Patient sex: M
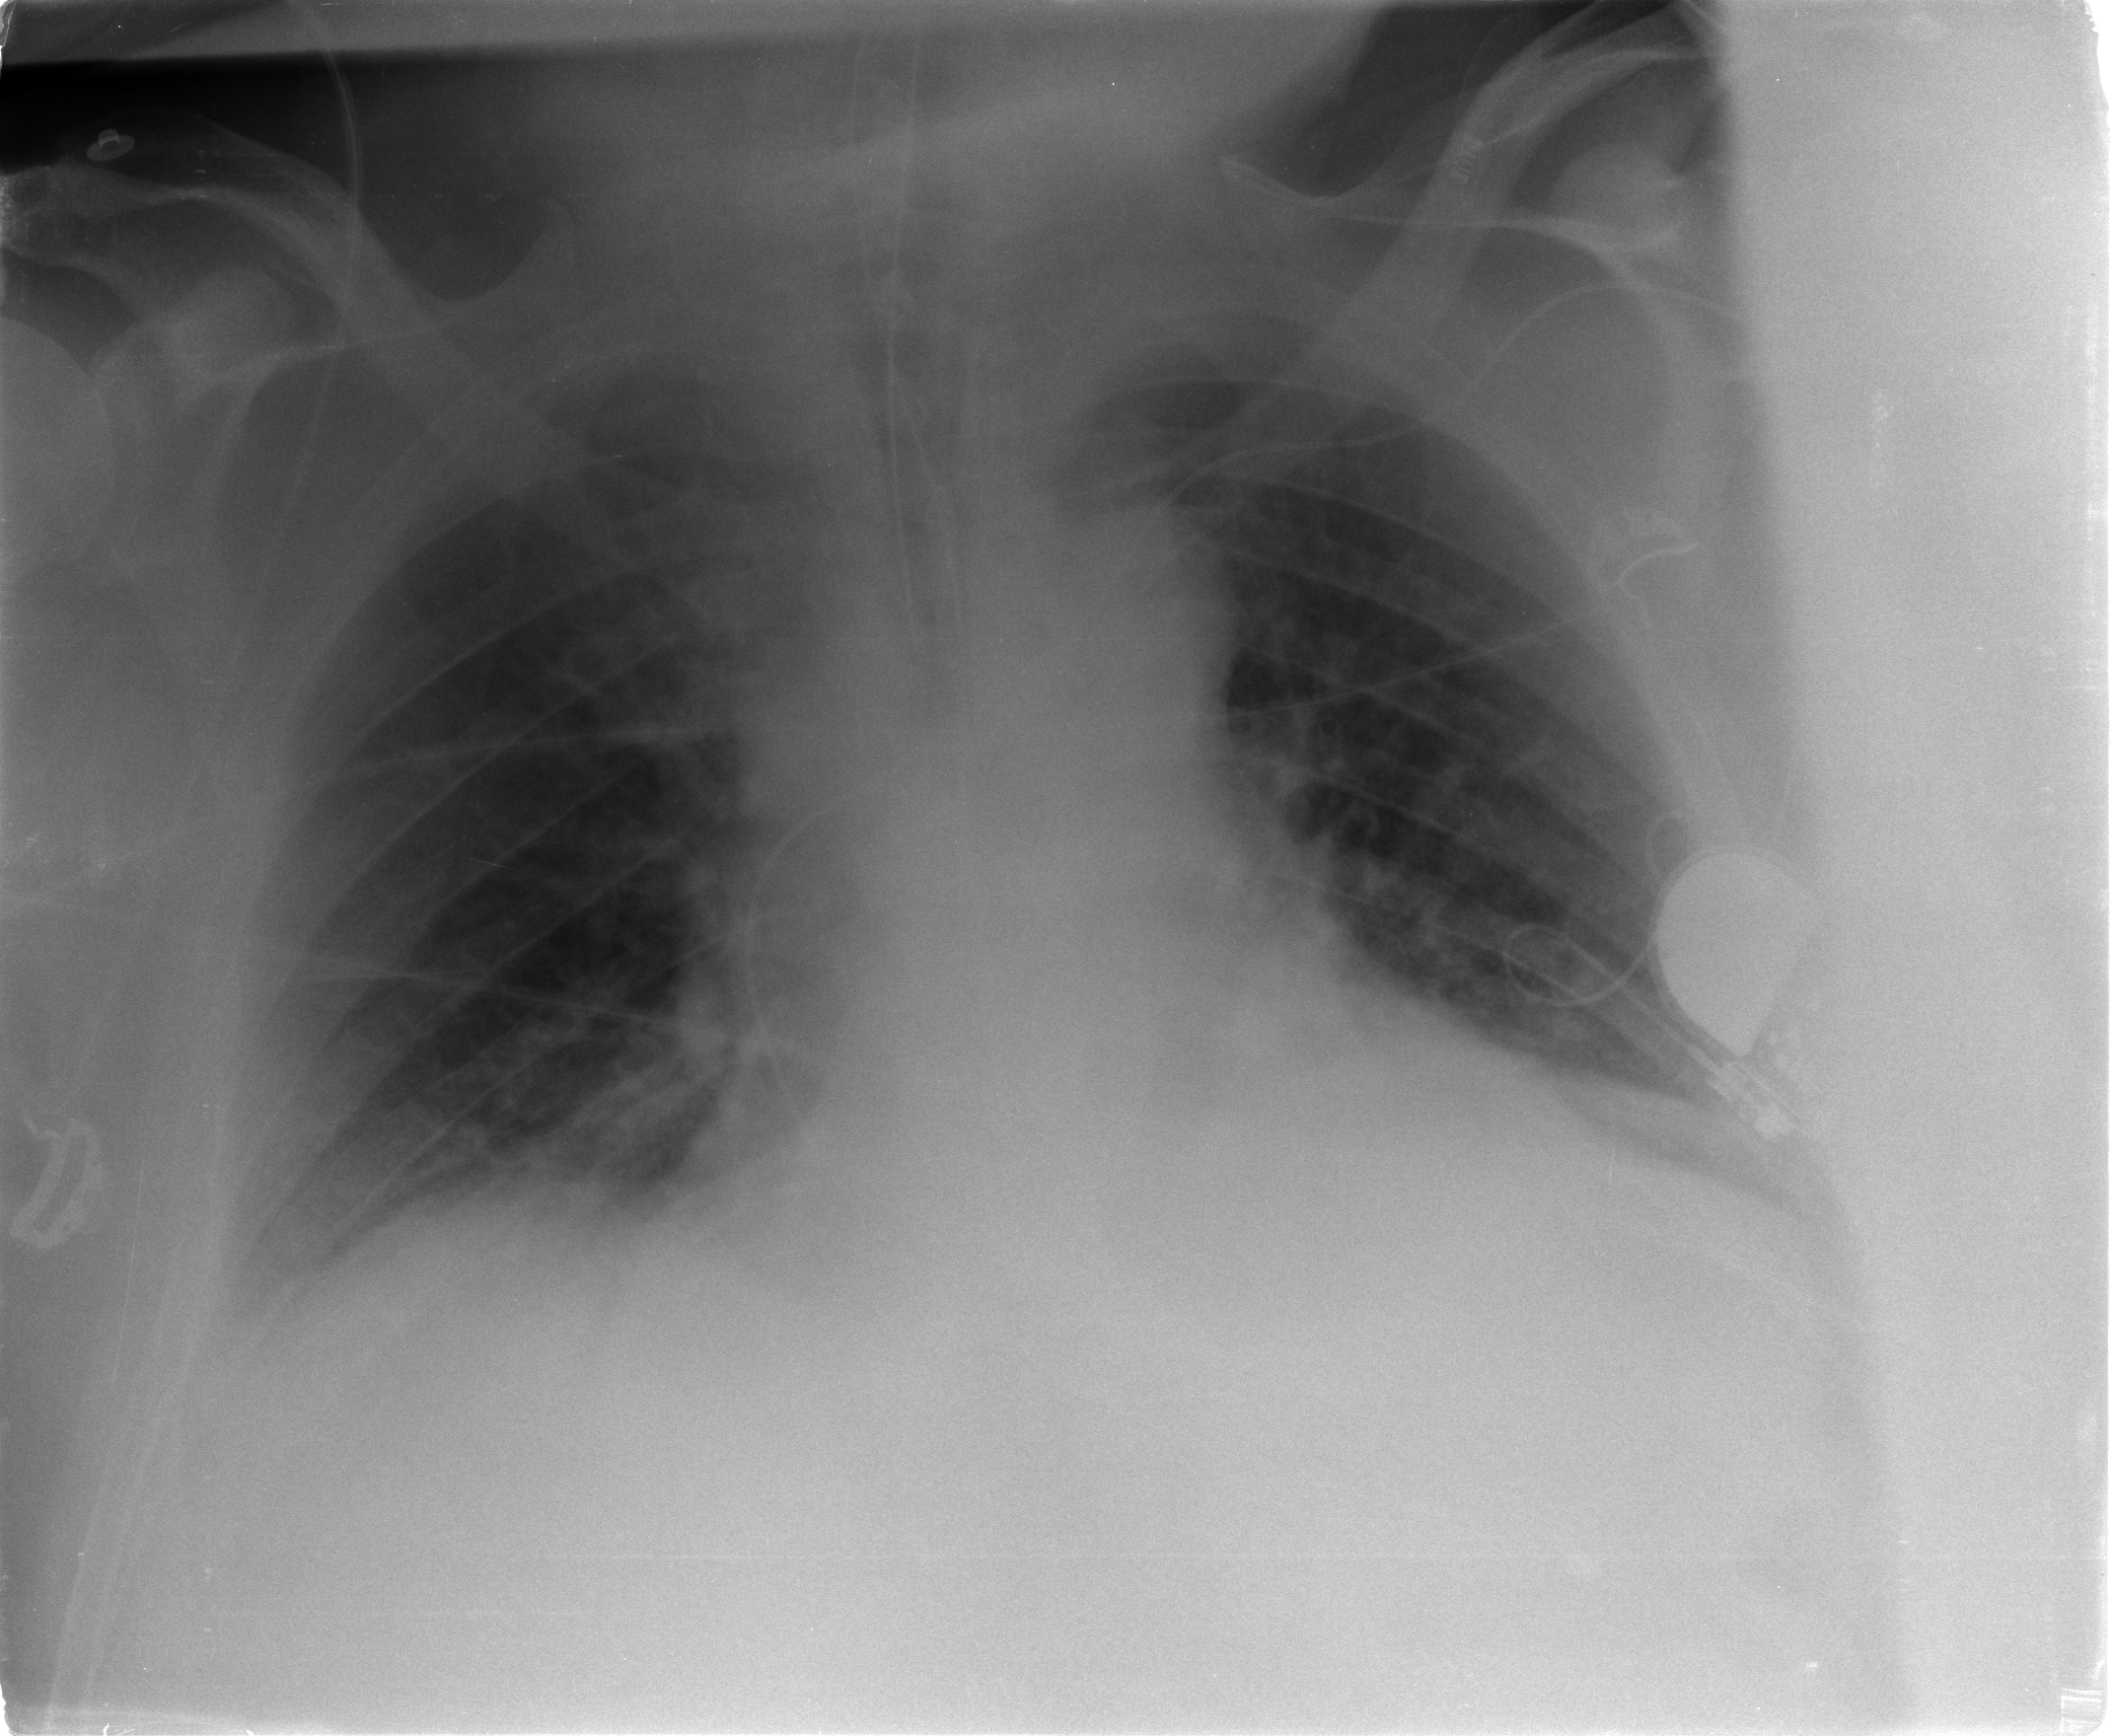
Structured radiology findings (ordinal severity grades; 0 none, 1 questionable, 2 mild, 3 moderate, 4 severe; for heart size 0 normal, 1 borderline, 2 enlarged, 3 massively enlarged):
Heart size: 2
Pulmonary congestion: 2
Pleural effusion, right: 2
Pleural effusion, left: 1
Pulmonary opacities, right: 0
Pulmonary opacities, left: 0
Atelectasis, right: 2
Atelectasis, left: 2